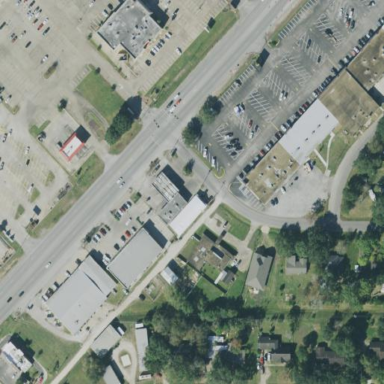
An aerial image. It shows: Retail area.